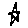
Label: star